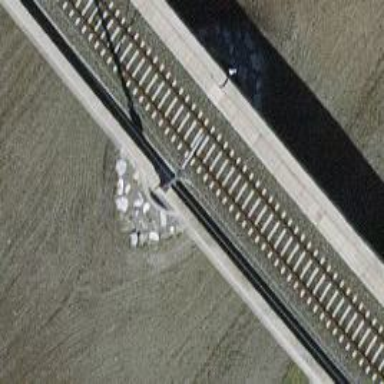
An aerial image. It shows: Bridge over electrified railway track with main line and contact line.